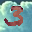
Label: 3